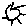
Label: sun